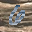
Label: 6